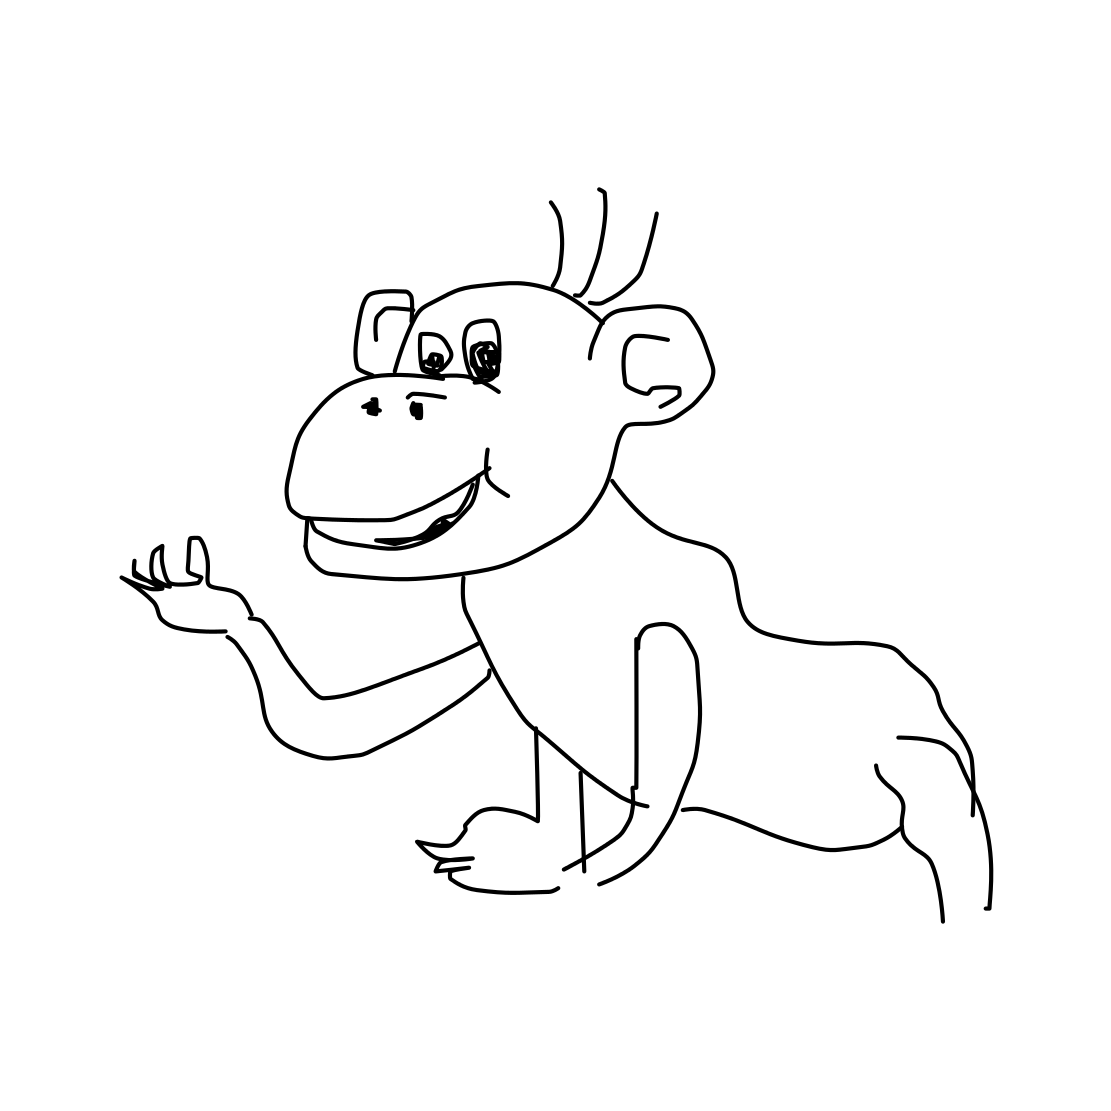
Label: monkey